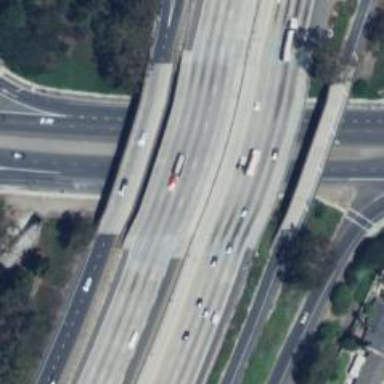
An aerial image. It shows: Motorway bridge.